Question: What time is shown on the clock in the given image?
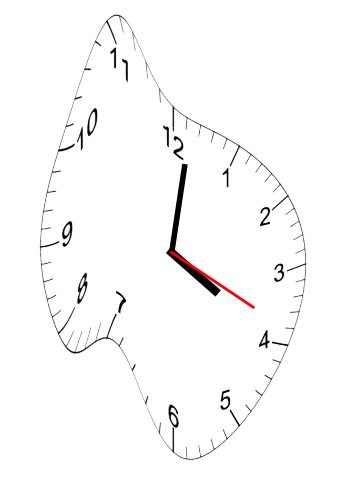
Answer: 04:01:19